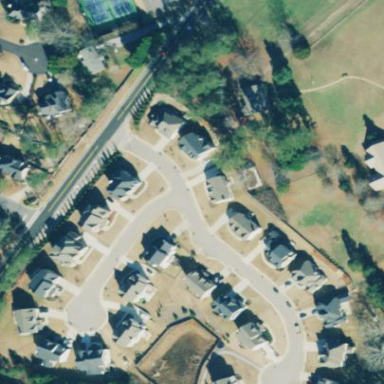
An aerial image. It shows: Residential area within neighborhood.